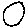
Label: circle